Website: ulta-beauty
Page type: payment
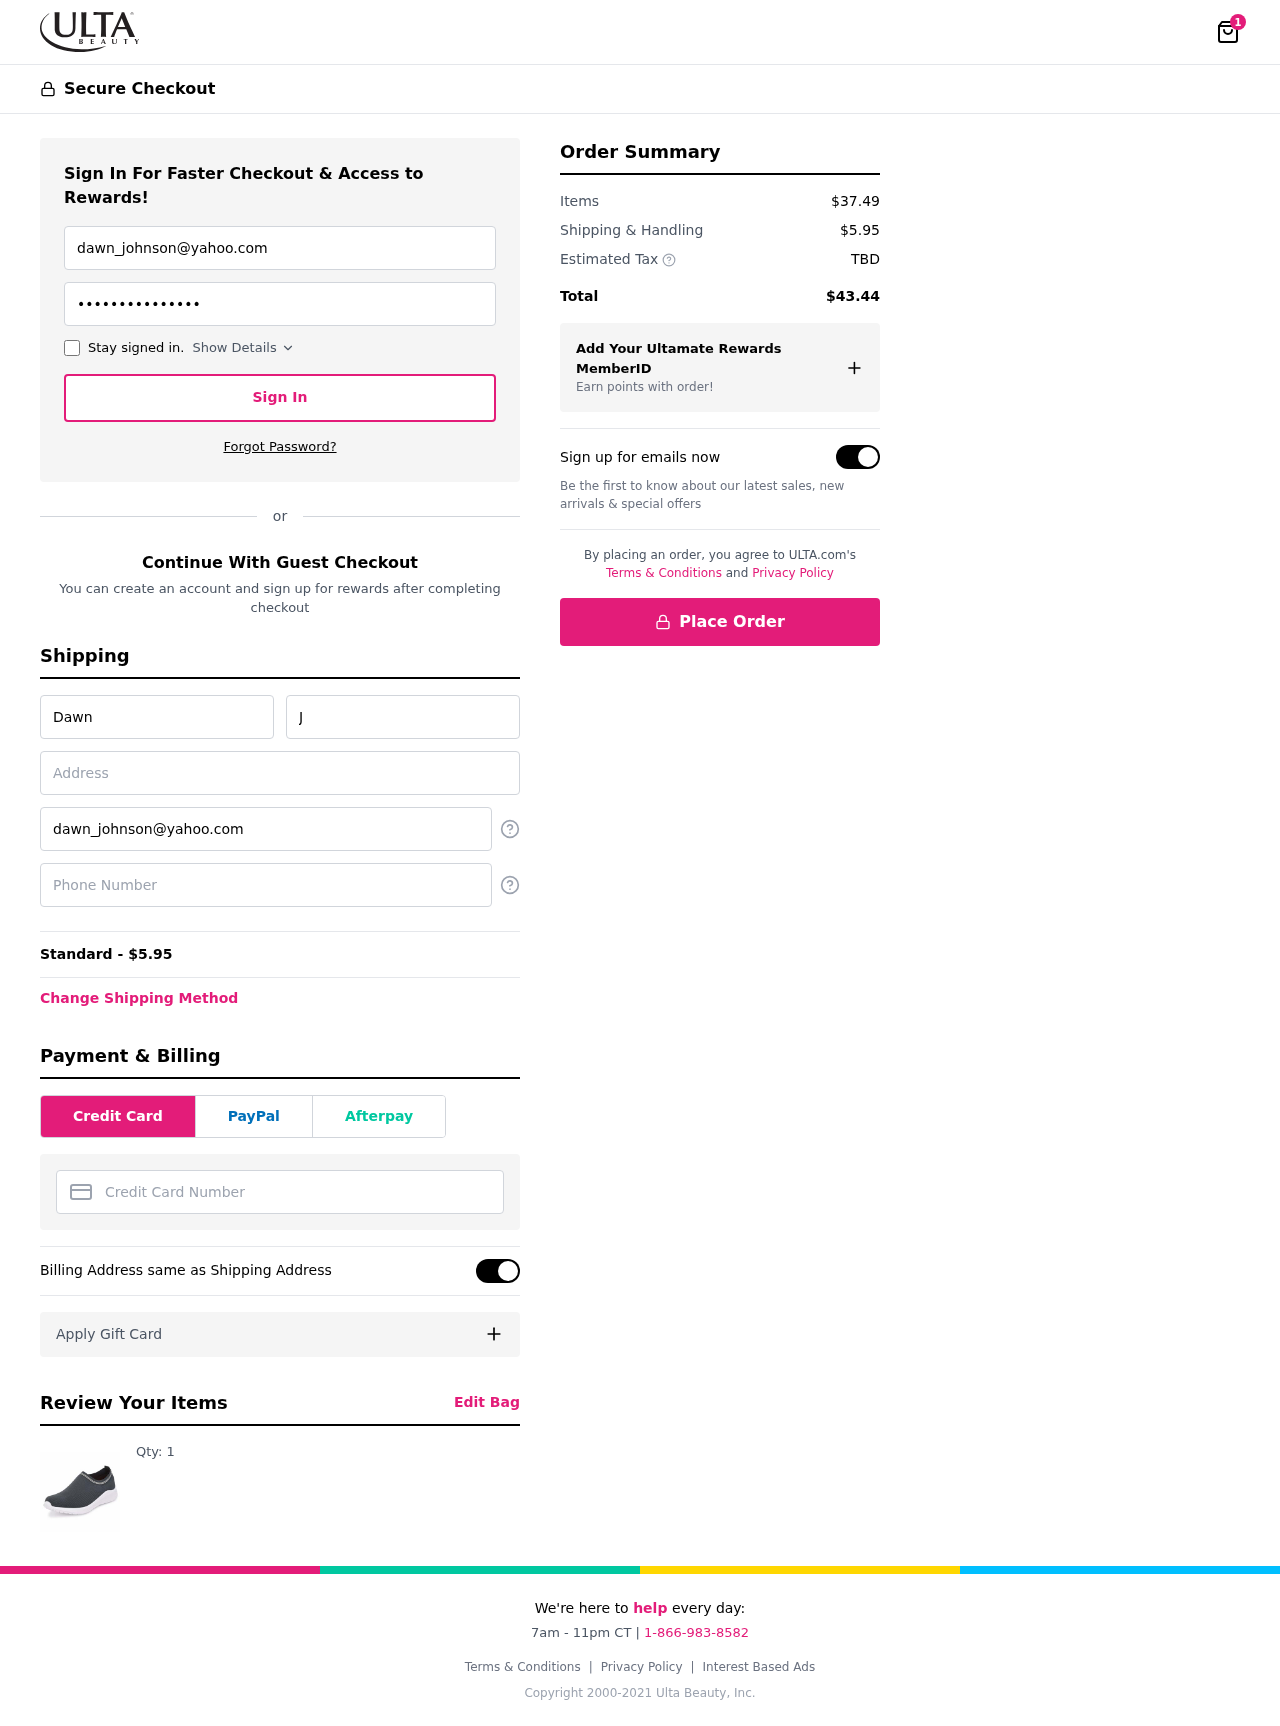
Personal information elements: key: PII_CARD_NUMBER
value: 4683 2382 0686 9838
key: PII_EMAIL
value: dawn_johnson@yahoo.com
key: PII_FIRSTNAME
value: Dawn
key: PII_LASTNAME
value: Johnson
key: PII_PHONE
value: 9457606203
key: PII_STREET
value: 261 Williams Summit
Product elements: key: PRODUCT1_QUANTITY
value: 1
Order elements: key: ORDER_NUM_ITEMS
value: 1
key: ORDER_SHIPPING_COST
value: $5.95
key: ORDER_SHIPPING_COST
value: Standard - $5.95
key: ORDER_SUBTOTAL
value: $37.49
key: ORDER_TAX
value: TBD
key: ORDER_TOTAL
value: $43.44